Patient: sex M, age 78
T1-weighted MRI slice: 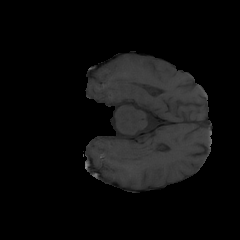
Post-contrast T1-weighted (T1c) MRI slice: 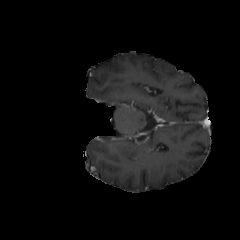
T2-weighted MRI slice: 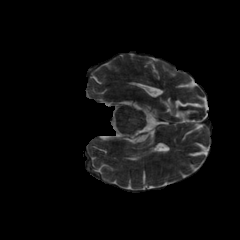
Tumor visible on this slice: no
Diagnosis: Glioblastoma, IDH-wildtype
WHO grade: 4